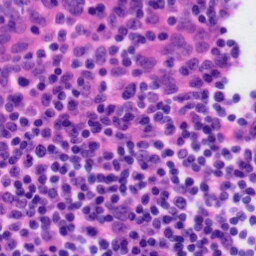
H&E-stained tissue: Tonsil